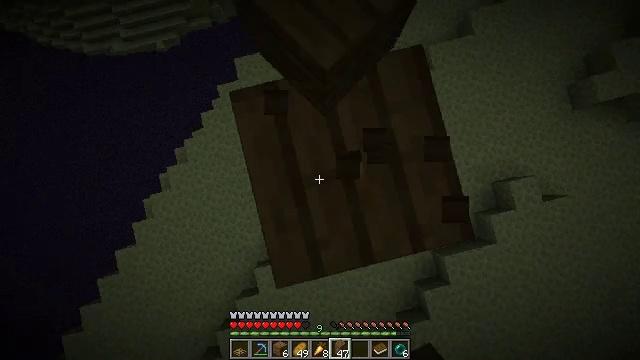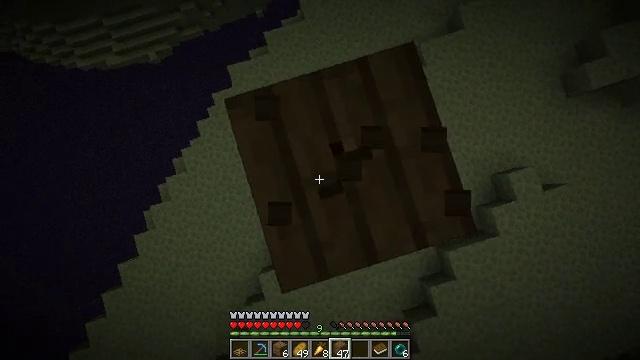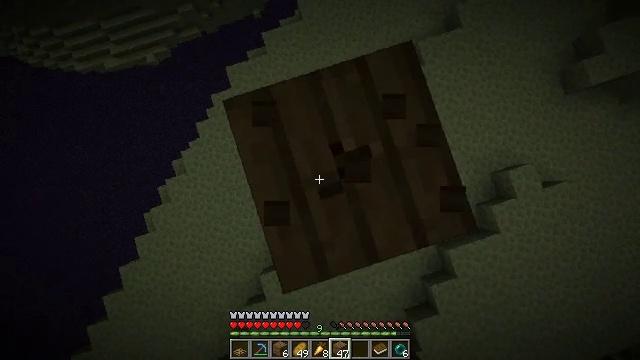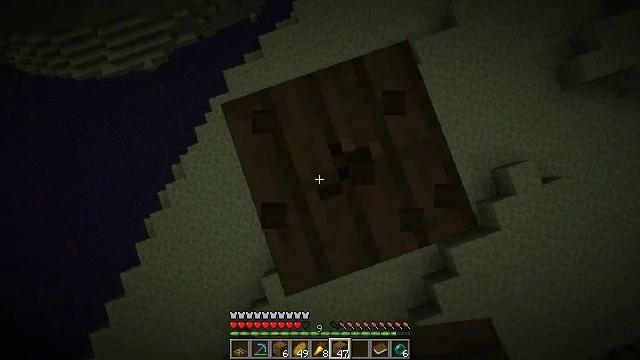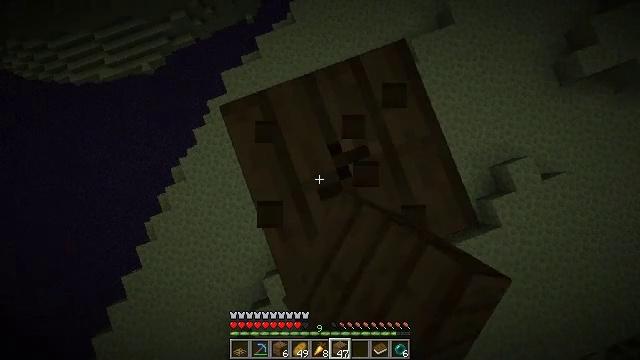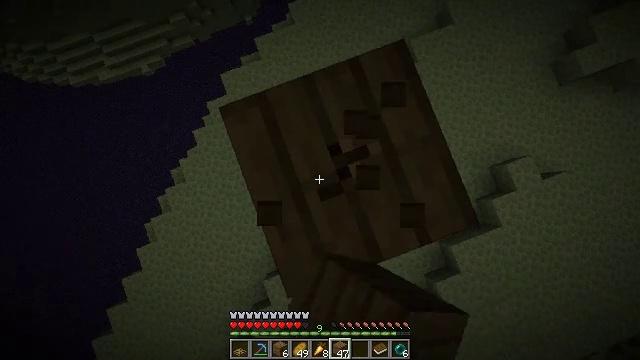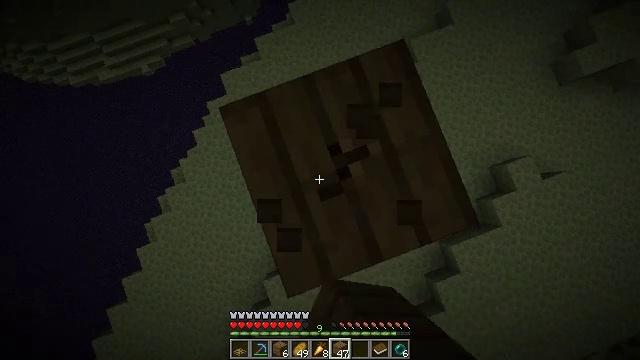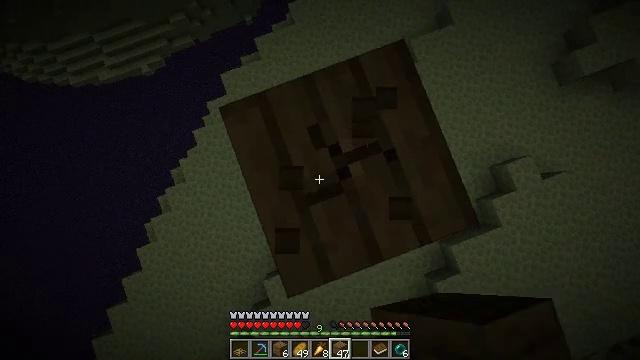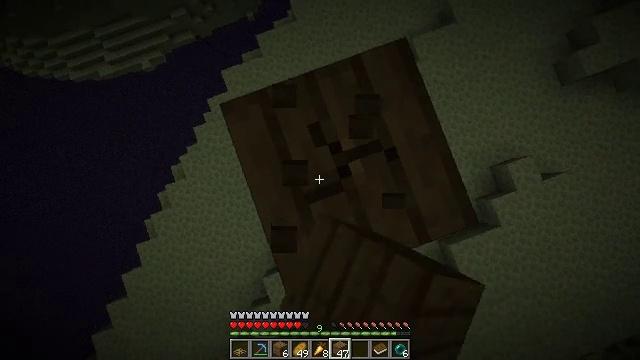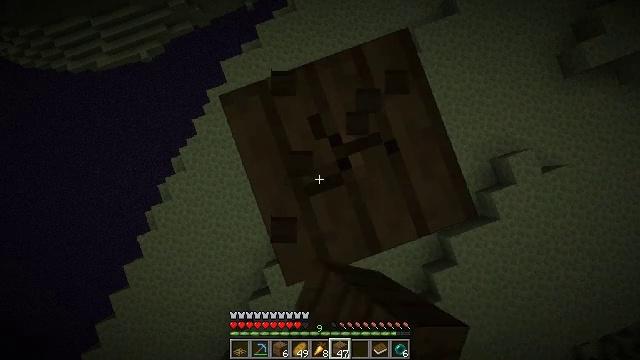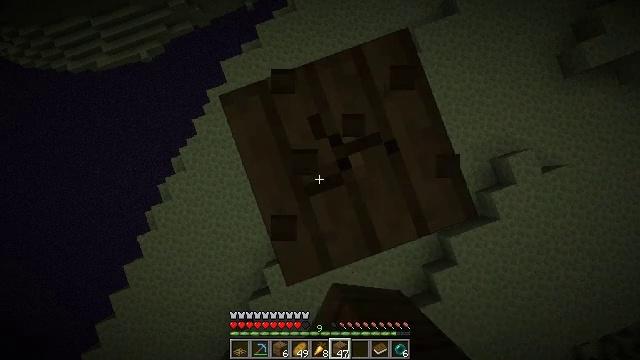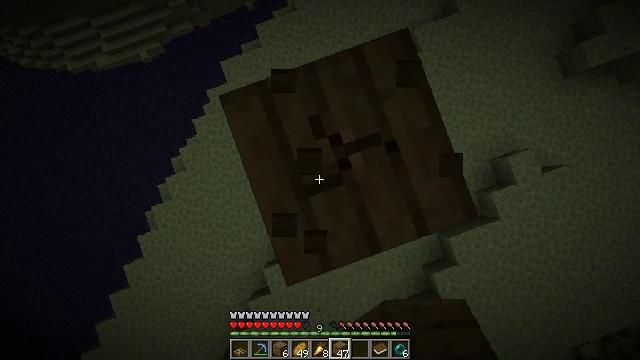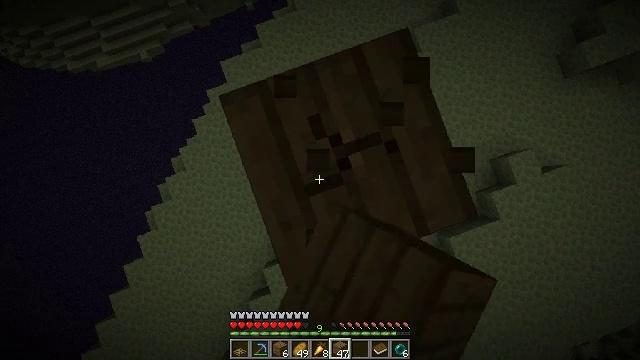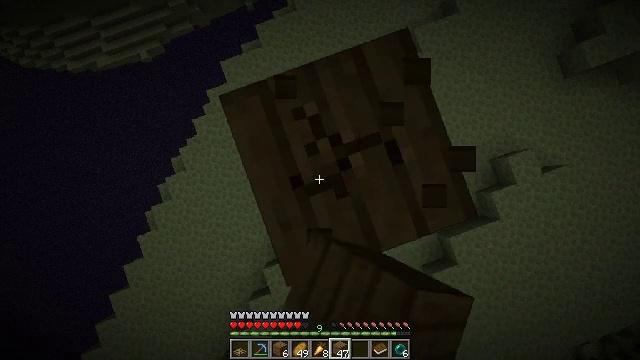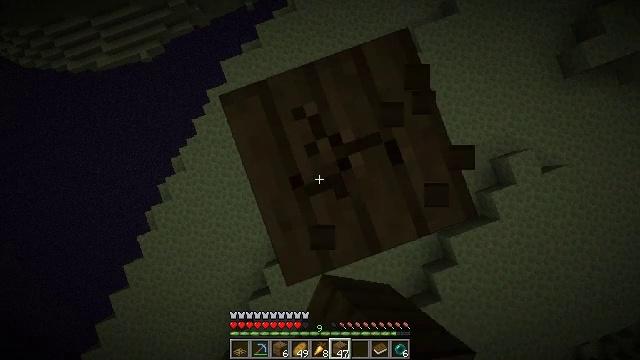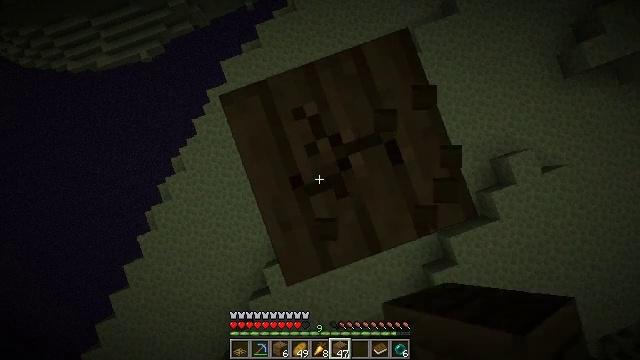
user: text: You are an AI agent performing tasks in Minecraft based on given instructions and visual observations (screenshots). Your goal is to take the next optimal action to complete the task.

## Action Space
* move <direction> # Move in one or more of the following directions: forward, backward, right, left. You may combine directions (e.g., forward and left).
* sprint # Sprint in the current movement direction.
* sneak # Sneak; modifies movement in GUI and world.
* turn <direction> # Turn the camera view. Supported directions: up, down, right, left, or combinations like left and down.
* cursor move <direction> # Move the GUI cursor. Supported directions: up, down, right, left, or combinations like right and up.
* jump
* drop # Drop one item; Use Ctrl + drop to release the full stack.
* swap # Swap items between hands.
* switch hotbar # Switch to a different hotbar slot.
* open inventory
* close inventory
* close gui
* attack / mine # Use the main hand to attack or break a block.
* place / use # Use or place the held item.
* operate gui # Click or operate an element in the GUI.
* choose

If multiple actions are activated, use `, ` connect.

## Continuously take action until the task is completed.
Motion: motion action
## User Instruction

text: Collect spruce planks from an old building.
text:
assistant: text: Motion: sneak, turn right, attack / mine
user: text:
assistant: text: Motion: sneak, attack / mine
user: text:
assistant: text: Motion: sneak, turn right, attack / mine
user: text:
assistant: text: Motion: sneak, turn right, attack / mine
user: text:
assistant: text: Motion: sneak, attack / mine
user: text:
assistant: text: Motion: sneak, attack / mine
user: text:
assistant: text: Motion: sneak, attack / mine
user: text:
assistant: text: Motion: sneak, attack / mine
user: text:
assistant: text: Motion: sneak, turn down, attack / mine
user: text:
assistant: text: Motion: sneak, attack / mine
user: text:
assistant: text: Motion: sneak, attack / mine
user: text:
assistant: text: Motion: sneak, attack / mine
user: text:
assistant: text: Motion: sneak, attack / mine
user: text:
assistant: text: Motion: sneak, attack / mine
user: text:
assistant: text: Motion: sneak, attack / mine
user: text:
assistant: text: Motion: sneak, attack / mine
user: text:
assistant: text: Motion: sneak, attack / mine
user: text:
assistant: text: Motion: sneak, attack / mine
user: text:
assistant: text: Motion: sneak, attack / mine
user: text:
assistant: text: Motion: sneak, attack / mine
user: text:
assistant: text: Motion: sneak, attack / mine
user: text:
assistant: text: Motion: sneak, attack / mine
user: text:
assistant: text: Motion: sneak, attack / mine
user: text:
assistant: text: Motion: sneak, attack / mine
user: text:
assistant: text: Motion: sneak, attack / mine
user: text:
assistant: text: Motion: sneak, attack / mine
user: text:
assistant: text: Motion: sneak, attack / mine
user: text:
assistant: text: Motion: sneak, attack / mine
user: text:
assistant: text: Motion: sneak, turn up, attack / mine
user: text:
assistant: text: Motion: sneak, attack / mine